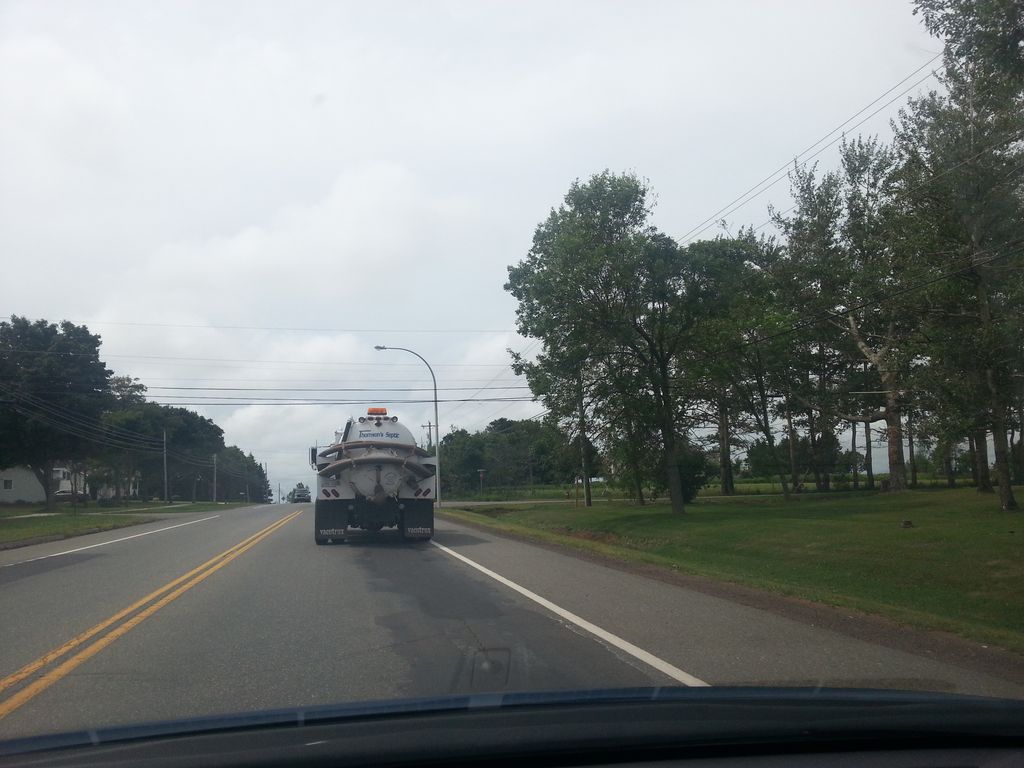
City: charlottetown